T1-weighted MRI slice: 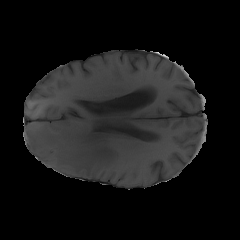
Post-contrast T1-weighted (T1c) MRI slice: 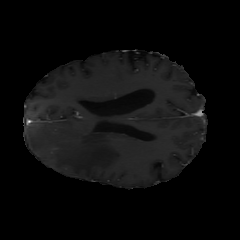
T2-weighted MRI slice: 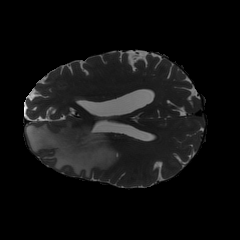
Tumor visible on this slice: yes